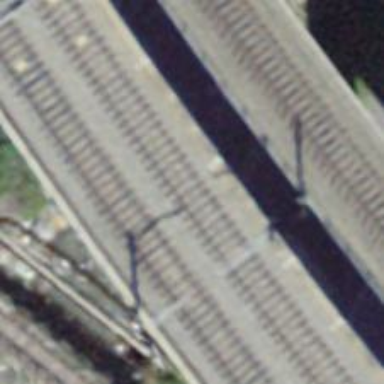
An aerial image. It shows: Bridge over electrified railway with contact line.